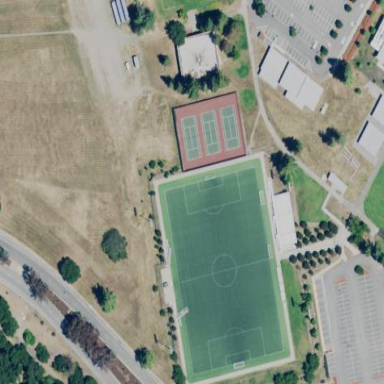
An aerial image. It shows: Soccer pitch for leisureland activities.